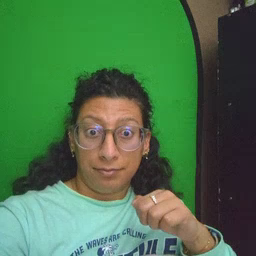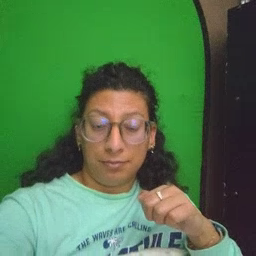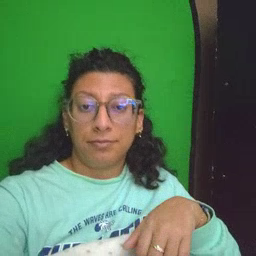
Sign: helicopter